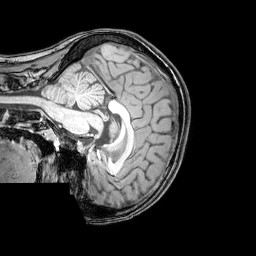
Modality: T1w
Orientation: sagittal
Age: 25
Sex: female
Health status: healthy
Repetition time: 0.081 s
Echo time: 0.037 s